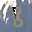
Label: 8